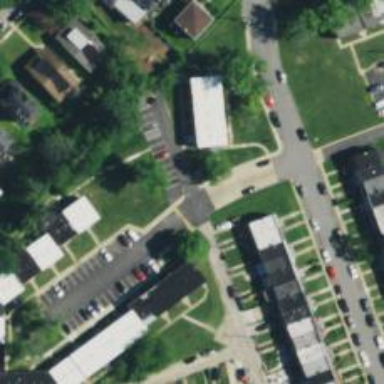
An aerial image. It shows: Alley classified as service road.